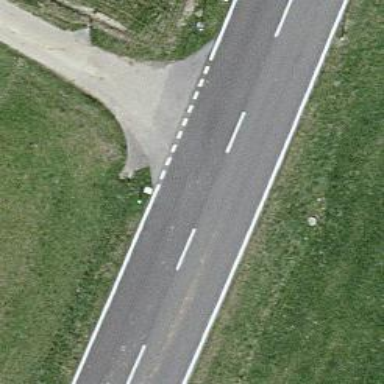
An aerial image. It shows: Secondary road with asphalt surface.